Question: I'm a newbie to Python and currently learning Control Flow commands like 'if', 'else', etc.
The 'if' statement is working all fine, but when I write 'else' or 'elif' commands, the interpreter gives me a syntax error. I'm using Python 3.2.1 and the problem is arising in both its native interpreter and IDLE.
I'm following as it is given in the book <URL> . As you can see, 'elif' and 'else' are giving .
'''
>> number=23
>> guess = input('Enter a number : ')
>> if guess == number:
>> print('Congratulations! You guessed it.')
>> elif guess < number:
**( It is giving me 'Invalid Syntax')**
>> else:
**( It is also giving me 'Invalid syntax')**
'''
Why is this happening? I'm getting the problem in both IDLE and the interactive python. I hope the syntax is right.

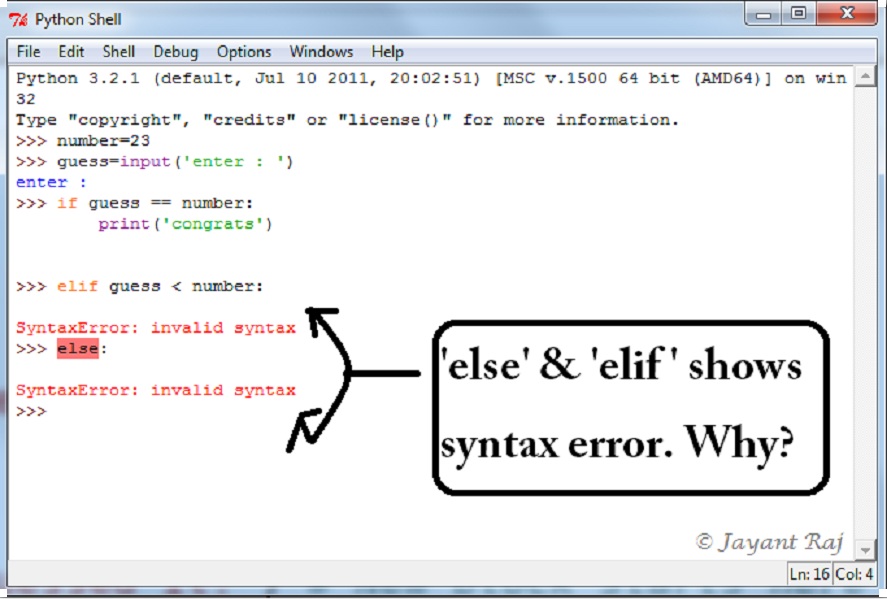
Answer: It looks like you are entering a blank line after the body of the 'if' statement. This is a cue to the interactive compiler that you are done with the block entirely, so it is not expecting any 'elif'/'else' blocks. Try entering the code exactly like this, and only hit enter after each line:
'''
if guess == number:
print('Congratulations! You guessed it.')
elif guess < number:
pass # Your code here
else:
pass # Your code here
'''